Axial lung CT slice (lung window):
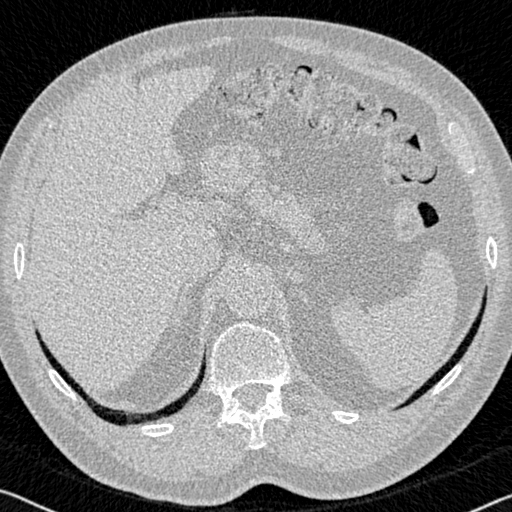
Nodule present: no